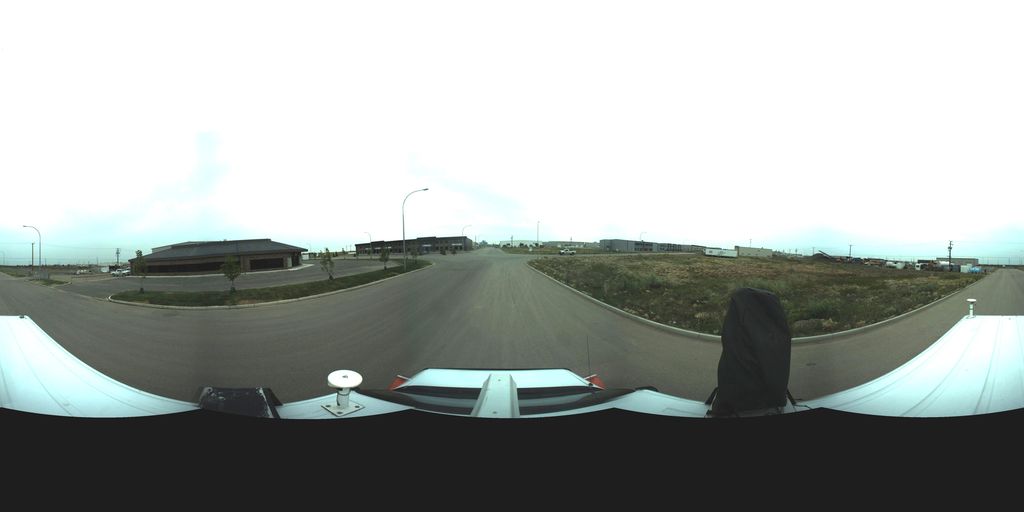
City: saskatoon